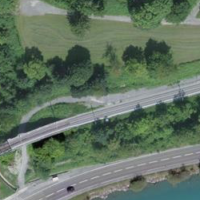
EUNIS habitat code: 24
Species observed at this site:
Enoplognatha ovata